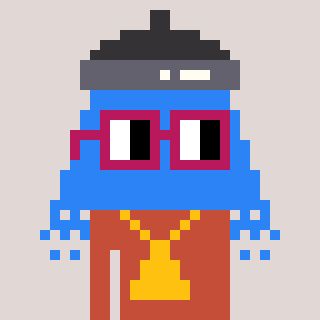
a pixel art character with square dark red glasses, a shower-shaped head and a rust-colored body on a warm background